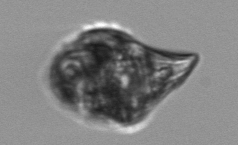
Label: Gyrodinium